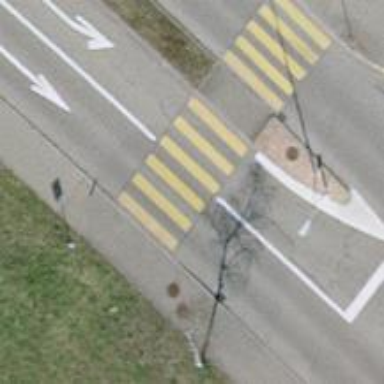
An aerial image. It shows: Tertiary road with asphalt surface. There is cycle track on the right side.